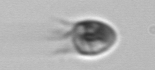
Label: Balanion